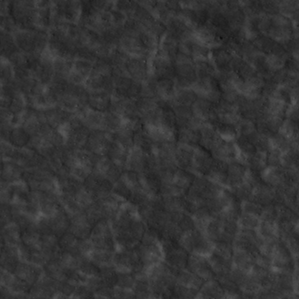
Label: non_frost